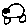
Label: car